Interaction volume radius: 5 \u00c5
Interaction volume height: 10 \u00c5
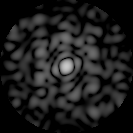
Disorder parameter: 0.7434